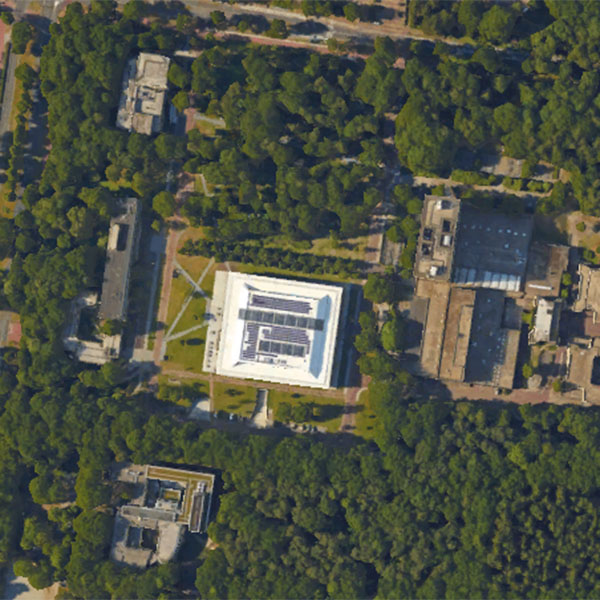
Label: School